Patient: sex M, age 81
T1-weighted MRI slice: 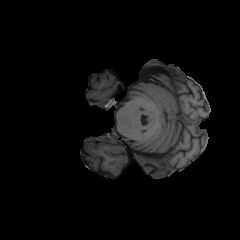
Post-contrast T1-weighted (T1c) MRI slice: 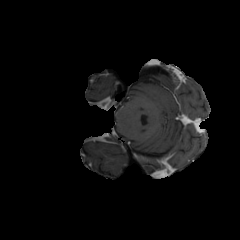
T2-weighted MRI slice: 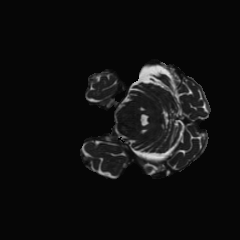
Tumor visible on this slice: no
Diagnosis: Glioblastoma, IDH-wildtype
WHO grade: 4